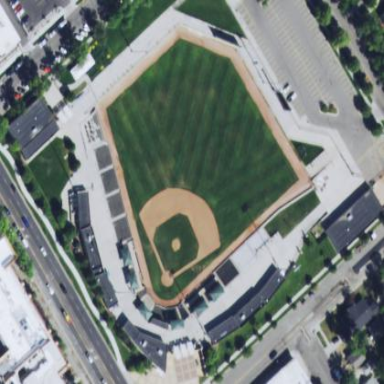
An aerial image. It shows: Baseball stadium.